Aerial crown-view tile of a tropical tree (Barro Colorado Island, Panama), acquired 20250512:
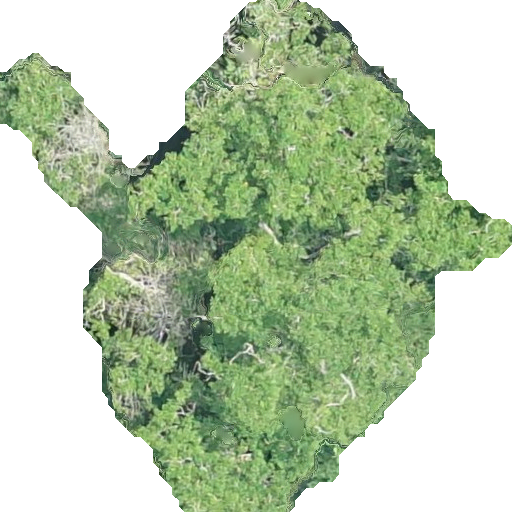
Species: Platypodium elegans
GBIF accepted scientific name: Platypodium elegans
Crown area: 215.881 m²